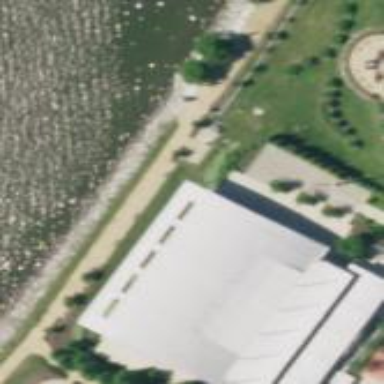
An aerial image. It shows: Conference centre building.